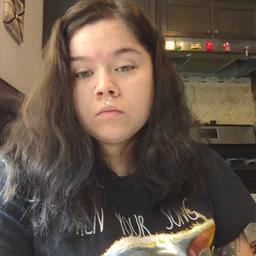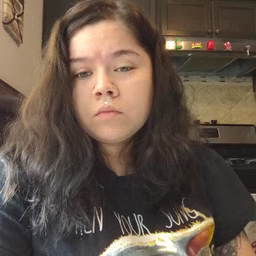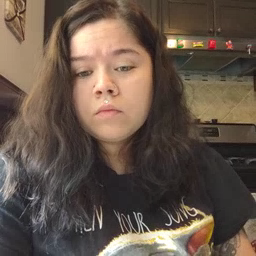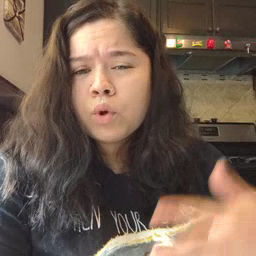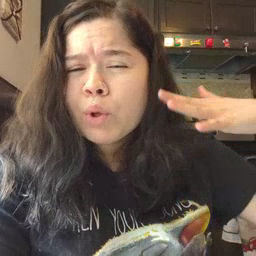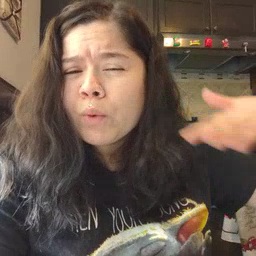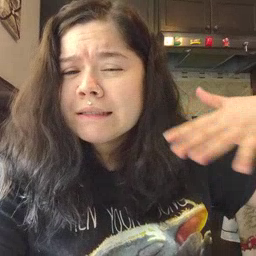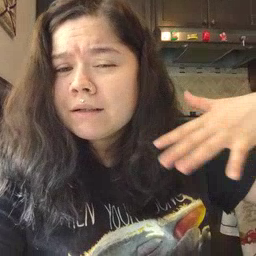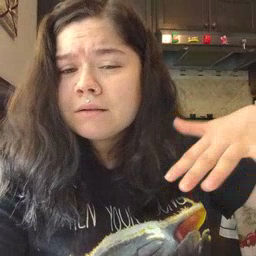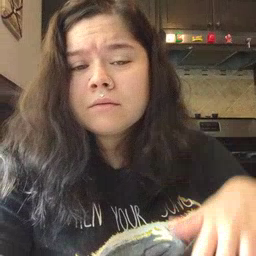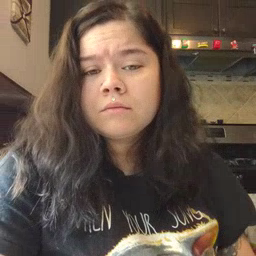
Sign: noisy